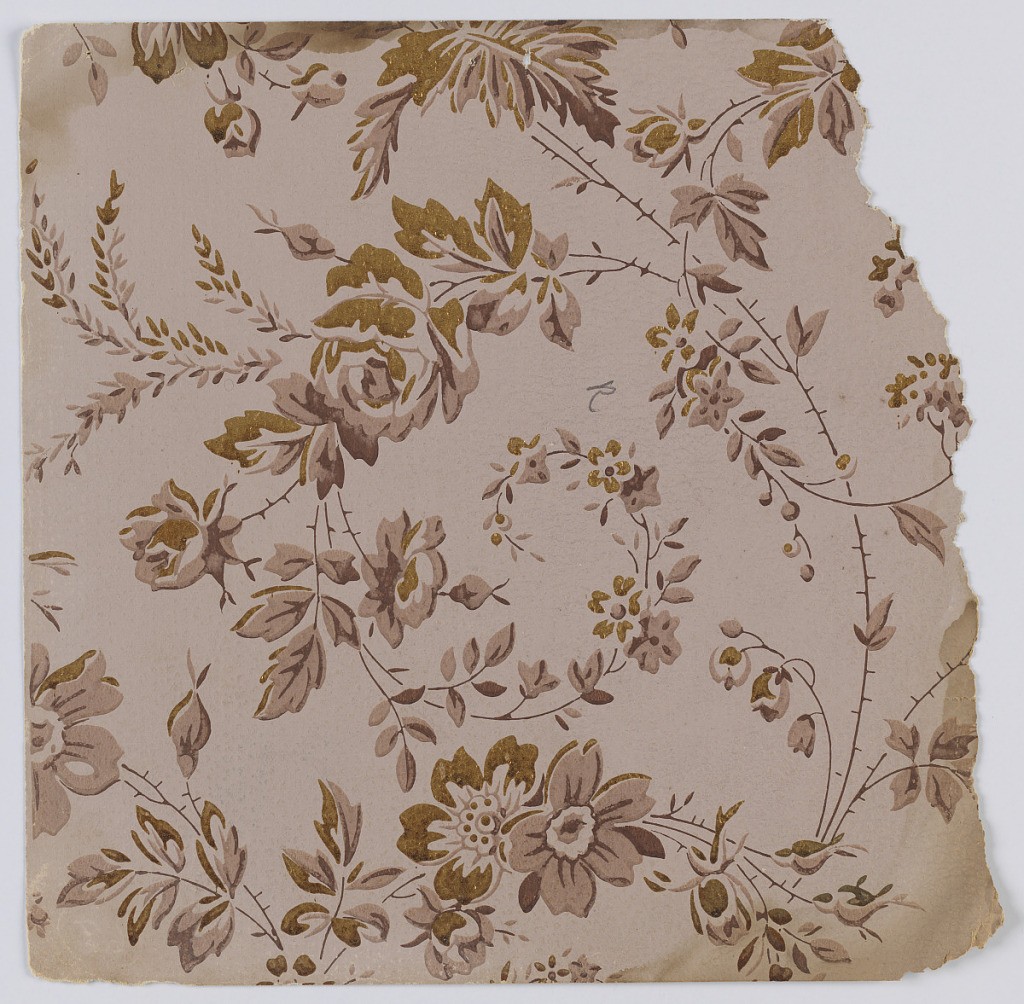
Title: Sidewall sample
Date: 1880–90
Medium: Machine-printed on paper
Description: Fragmentary wallpapers from sample book, including aesthetic-style and Anglo-Japanesque designs.

72 pages of samples.